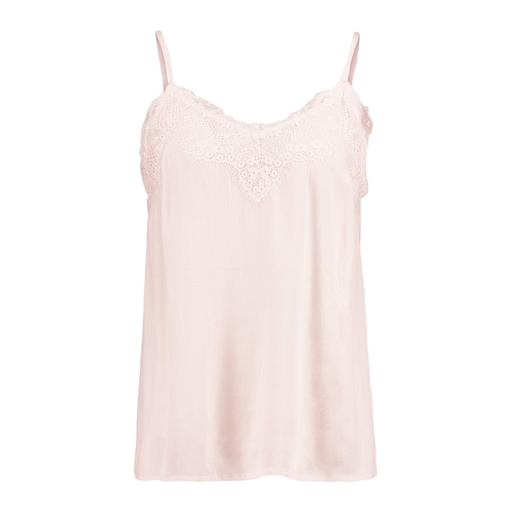
pink strappy top lace, pink lace-accented top, pink slip cami, white background